Question: I have a webpage that contains a dropdownlist and some textfiedls, what I want to do is to check the lecturer name from the dropdown list as we can see in the image below

and store in the data from the rest of the form in the database table which the lecture name is the same with the table name.
My php code is the below
'''
<?php
define('DB_NAME','mydb');
define('DB_USER','root');
define('DB_PASSWORD','');
define('DB_HOST','localhost');
$connect = mysql_connect(DB_HOST,DB_USER,DB_PASSWORD);
if(!$connect){
die('Could not connect:'.mysql_error());
}
$db_selected=mysql_select_db(DB_NAME,$connect);
if(!$db_selected){
die('Can't use'.DB_NAME.':'.mysql_error());
}
$dim = $_POST['dim'];
$lag = $_POST['lag'];
$stam = $_POST['stam'];
$keh = $_POST['keh'];
$chry = $_POST['chry'];
if(HERE I WANT TO CHECK THAT IF THE LECTURER NAME IS EQUAL TO DIMOPOULOS THEN DO THE BELOW)
{
$value1=$_POST['a1'];
$value2=$_POST['a2'];
$value3=$_POST['a3'];
$value4=$_POST['l1'];
$value5=$_POST['l2'];
$value6=$_POST['r1'];
$value7=$_POST['r2'];
$value8=$_POST['u1'];
$value9=$_POST['u2'];
$value10=$_POST['u3'];
$value11=$_POST['unit_name'];
$value12=$_POST['year'];
$sql="INSERT INTO dimopoulos(a1,a2,a3,l1,l2,r1,r2,u1,u2,u3,unit_name,year) VALUES('$value1','$value2','$value3','$value4','$value5','$value6','$value7','$value8','$value9','$value10','$value11','$value12')";
if(!mysql_query($sql)){
die('Error:'.mysql_error());
}
}
elseif(HERE I WANT TO CHECK THAT IF THE LECTURER IS EQUAL TO LAGKAS THEN DO THE BELOW)
{
$value1=$_POST['a1'];
$value2=$_POST['a2'];
$value3=$_POST['a3'];
$value4=$_POST['l1'];
$value5=$_POST['l2'];
$value6=$_POST['r1'];
$value7=$_POST['r2'];
$value8=$_POST['u1'];
$value9=$_POST['u2'];
$value10=$_POST['u3'];
$value11=$_POST['unit_name'];
$value12=$_POST['year'];
$sql="INSERT INTO lagkas(a1,a2,a3,l1,l2,r1,r2,u1,u2,u3,unit_name,year) VALUES('$value1','$value2','$value3','$value4','$value5','$value6','$value7','$value8','$value9','$value10','$value11','$value12')";
if(!mysql_query($sql)){
die('Error:'.mysql_error());
}
}
elseif(HERE I WANT TO CHECK THAT IF THE LECTURER IS EQUAL TO STAMATOPOULOU THEN DO THE BELOW)
{
$value1=$_POST['a1'];
$value2=$_POST['a2'];
$value3=$_POST['a3'];
$value4=$_POST['l1'];
$value5=$_POST['l2'];
$value6=$_POST['r1'];
$value7=$_POST['r2'];
$value8=$_POST['u1'];
$value9=$_POST['u2'];
$value10=$_POST['u3'];
$value11=$_POST['unit_name'];
$value12=$_POST['year'];
$sql="INSERT INTO stamatopoulou(a1,a2,a3,l1,l2,r1,r2,u1,u2,u3,unit_name,year) VALUES('$value1','$value2','$value3','$value4','$value5','$value6','$value7','$value8','$value9','$value10','$value11','$value12')";
if(!mysql_query($sql)){
die('Error:'.mysql_error());
}
}
elseif(HERE I WANT TO CHECK THAT IF THE LECTURER IS EQUAL TO KEHAGIAS THEN DO THE BELOW)
{
$value1=$_POST['a1'];
$value2=$_POST['a2'];
$value3=$_POST['a3'];
$value4=$_POST['l1'];
$value5=$_POST['l2'];
$value6=$_POST['r1'];
$value7=$_POST['r2'];
$value8=$_POST['u1'];
$value9=$_POST['u2'];
$value10=$_POST['u3'];
$value11=$_POST['unit_name'];
$value12=$_POST['year'];
$sql="INSERT INTO kehagias(a1,a2,a3,l1,l2,r1,r2,u1,u2,u3,unit_name,year) VALUES('$value1','$value2','$value3','$value4','$value5','$value6','$value7','$value8','$value9','$value10','$value11','$value12')";
if(!mysql_query($sql)){
die('Error:'.mysql_error());
}
}
elseif(HERE I WANT TO CHECK THAT IF THE LECTURER IS EQUAL TO CHRYSOCHOOU THEN DO THE BELOW)
{
$value1=$_POST['a1'];
$value2=$_POST['a2'];
$value3=$_POST['a3'];
$value4=$_POST['l1'];
$value5=$_POST['l2'];
$value6=$_POST['r1'];
$value7=$_POST['r2'];
$value8=$_POST['u1'];
$value9=$_POST['u2'];
$value10=$_POST['u3'];
$value11=$_POST['unit_name'];
$value12=$_POST['year'];
$sql="INSERT INTO chrysochoou(a1,a2,a3,l1,l2,r1,r2,u1,u2,u3,unit_name,year) VALUES('$value1','$value2','$value3','$value4','$value5','$value6','$value7','$value8','$value9','$value10','$value11','$value12')";
if(!mysql_query($sql)){
die('Error:'.mysql_error());
}
}
mysql_close();
?>
'''
and my html code is this...
'''
<html>
<head>
<link rel="stylesheet" type="text/css" href="../../statistics/style.css">
<script type="text/javascript">
function resetForm(){
// clearing selects
var selects = document.getElementsByTagName('select');
for (var i = 0; i<selects.length; i++)
selects[i].selectedIndex = 0;
return false;
}
window.load(resetForm());
</script>
</head>
<body>
<div id="nav">
<div id="nav_wrapper">
<ul>
<li><a href="#">Principal</a>
<ul>
<li><a href="../../statistics/principalLecturerForm.php">Lecturer Scores</a></li>
<li><a href="../../statistics/principalServicesForm.php">Services Scores</a></li>
<li><a href="../../statistics/principalLecturerYears.php">Lecturer Over the Years</a></li>
</ul>
</li>
<li><a href="#">Academic Director</a>
<ul>
<li><a href="../../statistics/ac_directorLecturerForm.php">Lecturer Scores</a></li>
<li><a href="../../statistics/ac_directorServicesForm.php">Services Scores</a></li>
<li><a href="../../statistics/ac_directorLecturerYears.php">Lecturer Over the Years</a></li>
</ul>
</li>
<li><a href="#">Lecturer</a>
<ul>
<li><a href="../../statistics/lecturerForm.php">Lecturer</a></li>
<li><a href="../../statistics/lecLecturerYears.php">Lecturer Over the Years</a></li>
</ul>
</li>
<li><a href="#">Admin</a>
<ul>
<li><a href="../../statistics/adminFormLecturer.php">Save Lecturer Scores</a></li>
<li><a href="../../statistics/adminFormServices.php">Save Services Scores</a></li>
<li><a href="../../statistics/upload.php">Update Lecturers</a></li>
</ul>
</li>
<li><a href="../../statistics/logout.php">Logout</a></li>
</ul>
</div>
</div>
<br />
<br />
<br />
<div id="lecform">
<form action="savelagkasscores.php" method="POST">
<b>Lecturers:<b/>
<select name="lecturer">
<option value="Choose">Please select..</option>
<option id="dim" value="dimopoulos">Dimopoulos</option>
<option id="lag" value="lagkas">Lagkas</option>
<option id="stam" value="stamatopoulou">Stamatopoulou</option>
<option id="keh" value="kehagias">Kehagias</option>
<option id="chry" value="chrysochoou">Chrysochoou</option></select><br/><br/>
<br />
A1: <input type="text" name="a1" size="5"> <br /><br/>
A2: <input type="text" name="a2" size="5"> <br /><br/>
A3: <input type="text" name="a3" size="5"> <br /><br/>
L1: <input type="text" name="l1" size="5"> <br /><br/>
L2: <input type="text" name="l2" size="5"> <br /><br/>
R1: <input type="text" name="r1" size="5"> <br /><br/>
R2: <input type="text" name="r2" size="5"> <br /><br/>
U1: <input type="text" name="u1" size="5"> <br /><br/>
U2: <input type="text" name="u2" size="5"> <br /><br/>
U3: <input type="text" name="u3" size="5"> <br /><br/>
Unit Name:<input type="text" name="unit_name" size="20"> <br /><br/>
Year:<input type="text" name="year" size="10"> <br /><br/>
<br/>
<input type="submit" value="submit" name="Save">
<input type="reset" name="reset" value="Clear">
</form>
</div>
<br />
<br />
<div id="footer">
Copyright e-Statistics 2015
</div>
</body>
</html>
'''
What i cant do is to find the appropriate if statements for each of the ifs that i have in the php code in order to save the data in the correct table in the database.
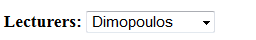
Answer: No need to go for IF ELSE you can simply write the dynamic insert statement where will be a dynamic variable, and Yes you must have to pass related TABLE_NAME as a variable from UI during form submission.
'''
$MY_TABLE=$_POST['TABLE_NAME'];
$sql="INSERT INTO {$MY_TABLE} (a1,a2,a3,l1,l2,r1,r2,u1,u2,u3,unit_name,year) VALUES('$value1','$value2','$value3','$value4','$value5','$value6','$value7','$value8','$value9','$value10','$value11','$value12')";
'''